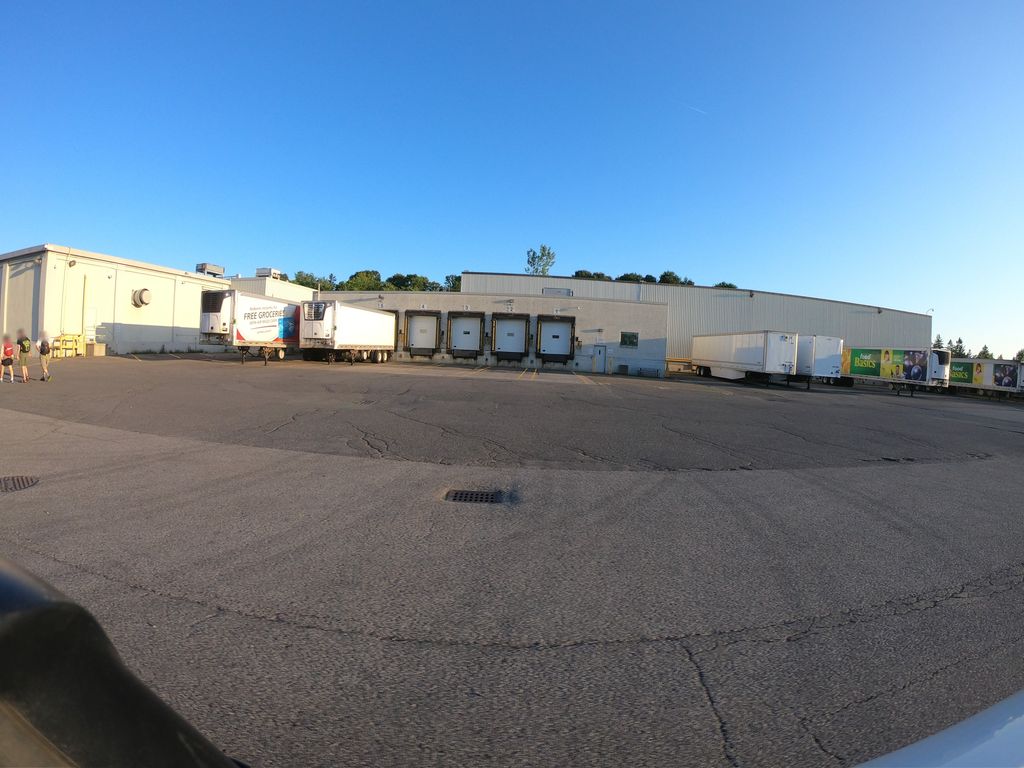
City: ottawa-gatineau